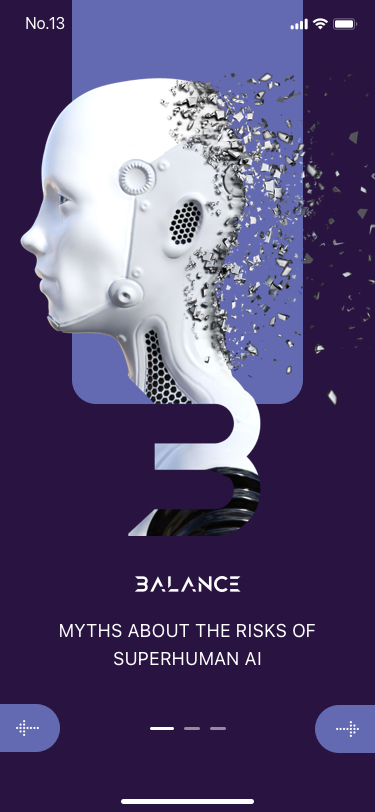
Text in this UI design:
MYTHS ABOUT THE RISKS OF SUPERHUMAN AI